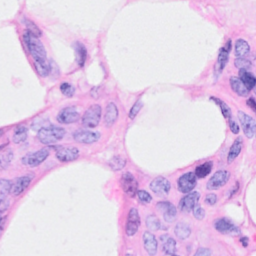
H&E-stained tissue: Breast